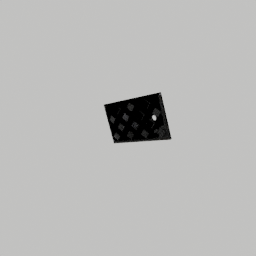
Label: mechanical